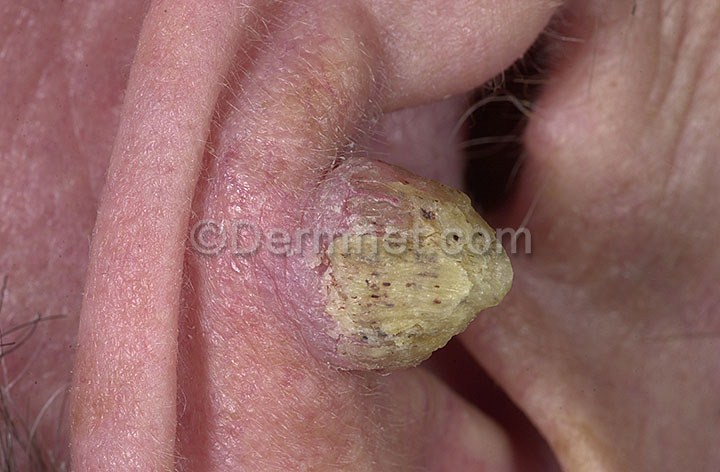
Disease: Actinic Keratosis Basal Cell Carcinoma and other Malignant Lesions